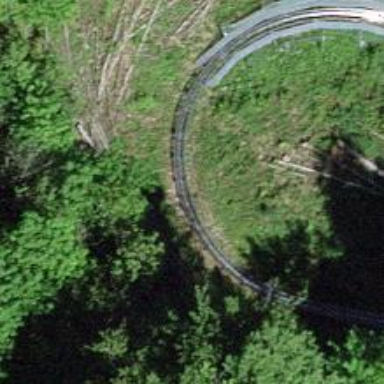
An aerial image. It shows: Miniature railway attraction featuring summer toboggan ride.